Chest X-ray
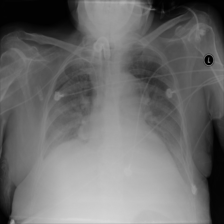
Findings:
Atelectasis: negative
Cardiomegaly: negative
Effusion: negative
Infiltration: positive
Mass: negative
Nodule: negative
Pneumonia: negative
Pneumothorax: negative
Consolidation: negative
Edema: negative
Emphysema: negative
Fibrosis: negative
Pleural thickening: negative
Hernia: negative